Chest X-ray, PA view. Patient: 71 years old, sex F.
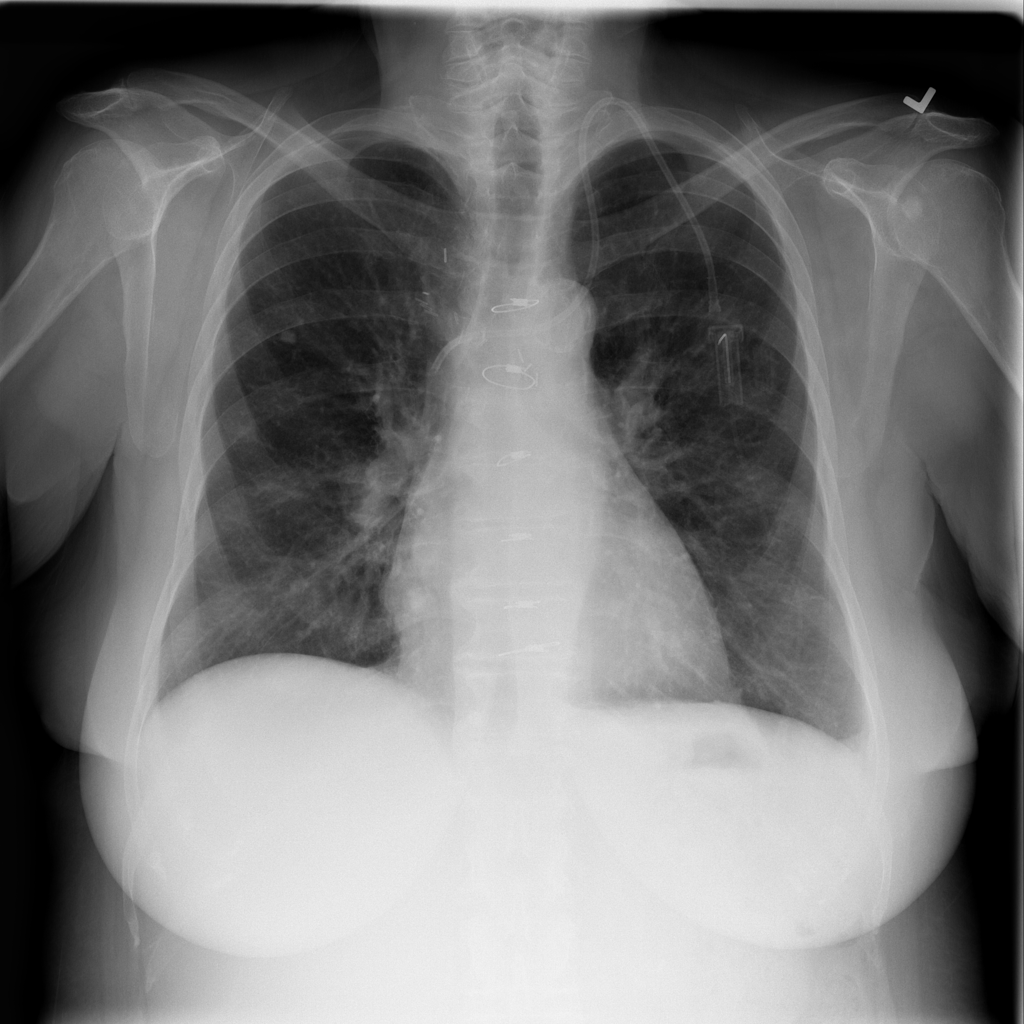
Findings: Atelectasis, Nodule